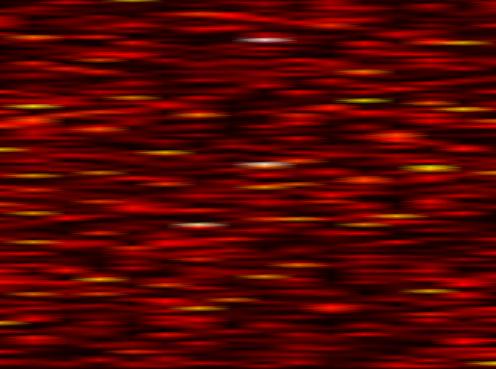
Label: WOLA